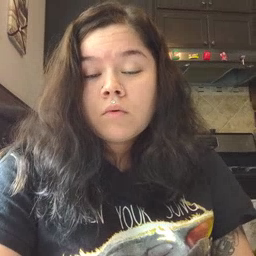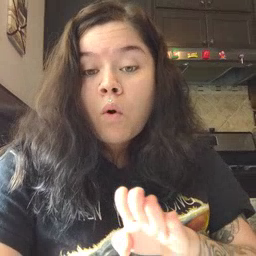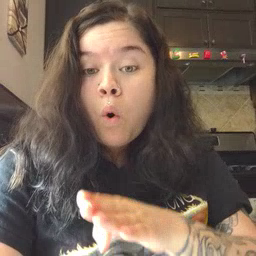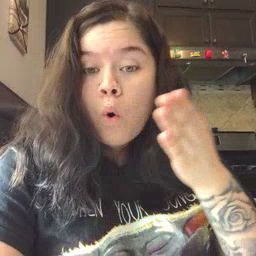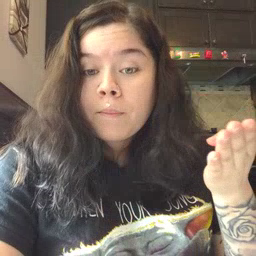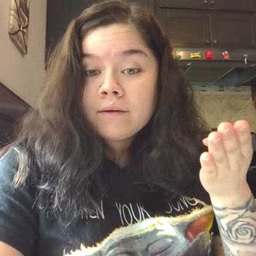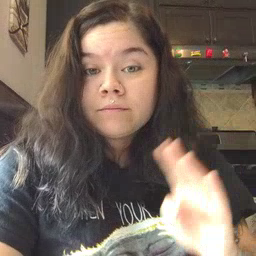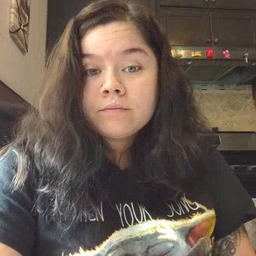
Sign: open